Interaction volume radius: 10 \u00c5
Interaction volume height: 15 \u00c5
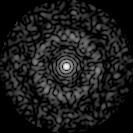
Disorder parameter: 0.8258